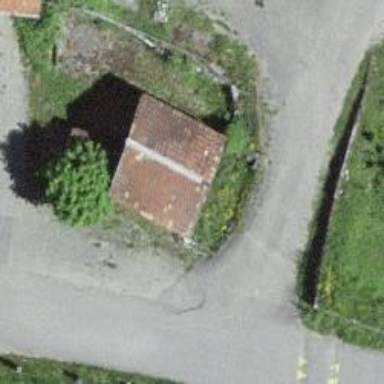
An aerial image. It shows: Barn.